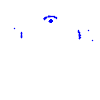
Particle: kaon